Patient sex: F
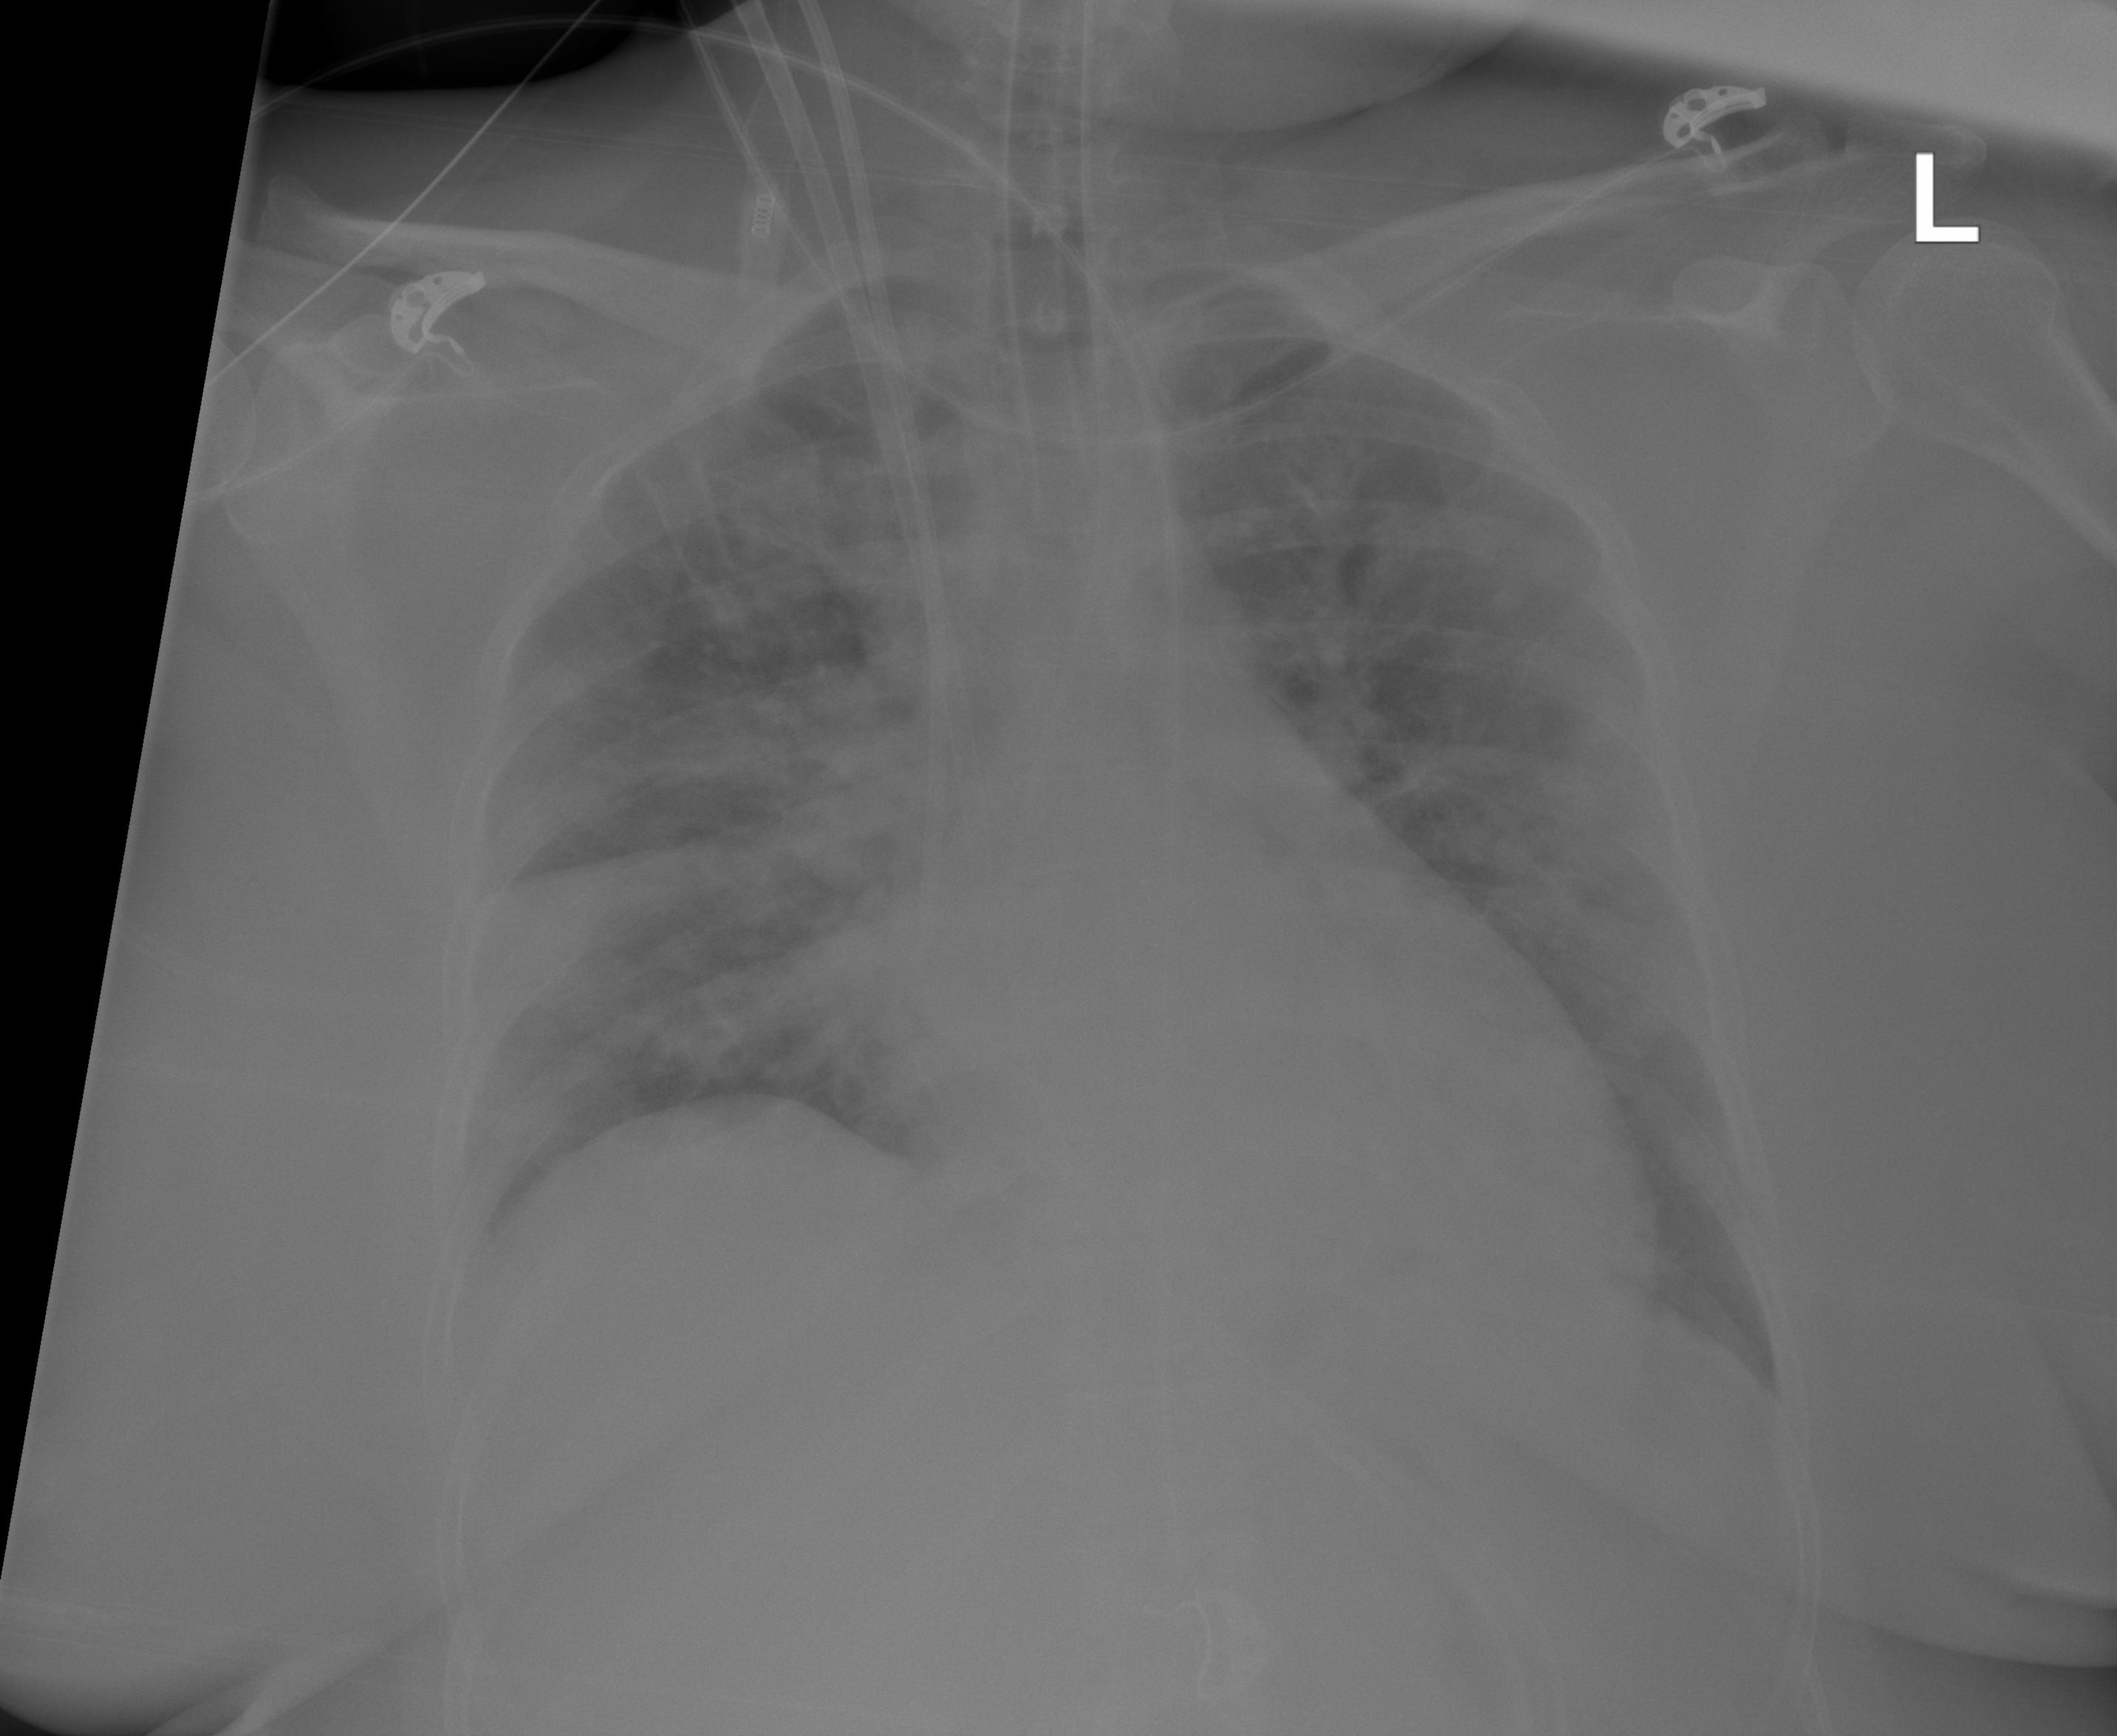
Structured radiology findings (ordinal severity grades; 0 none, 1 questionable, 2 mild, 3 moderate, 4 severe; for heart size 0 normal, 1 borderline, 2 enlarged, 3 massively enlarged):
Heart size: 2
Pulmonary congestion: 1
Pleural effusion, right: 2
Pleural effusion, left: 0
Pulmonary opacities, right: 3
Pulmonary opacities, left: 2
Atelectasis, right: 2
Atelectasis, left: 2